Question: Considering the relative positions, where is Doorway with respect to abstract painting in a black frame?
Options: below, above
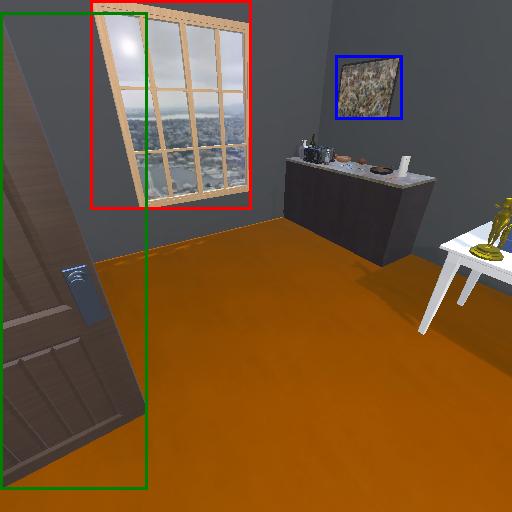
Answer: below